Aerial crown-view tile of a tropical tree (Barro Colorado Island, Panama), acquired 20250217:
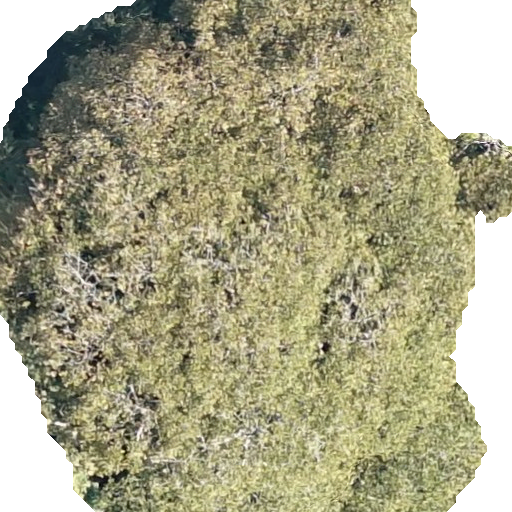
Species: Dipteryx oleifera
GBIF accepted scientific name: Dipteryx oleifera
Crown area: 389.118 m²